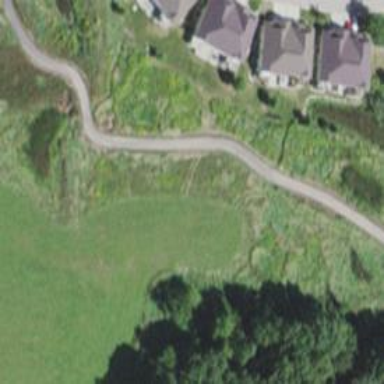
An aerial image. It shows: Cycleway alongside footpath.